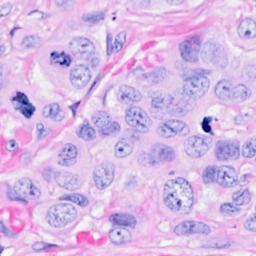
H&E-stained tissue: Breast